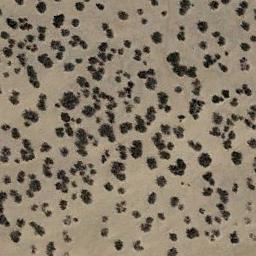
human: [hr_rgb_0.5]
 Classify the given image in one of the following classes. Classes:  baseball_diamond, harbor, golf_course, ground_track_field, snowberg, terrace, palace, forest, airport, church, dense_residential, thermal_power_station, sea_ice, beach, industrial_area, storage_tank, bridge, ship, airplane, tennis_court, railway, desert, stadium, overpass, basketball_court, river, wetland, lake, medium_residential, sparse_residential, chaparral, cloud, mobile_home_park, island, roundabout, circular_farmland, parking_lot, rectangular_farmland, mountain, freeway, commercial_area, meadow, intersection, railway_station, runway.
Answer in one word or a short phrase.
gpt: chaparral